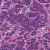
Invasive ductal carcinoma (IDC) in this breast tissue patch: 1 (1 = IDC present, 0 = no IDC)